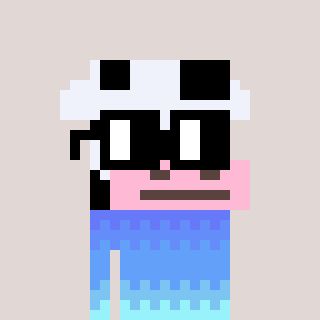
a pixel art character with square black glasses, a cow-shaped head and a orange-colored body on a warm background